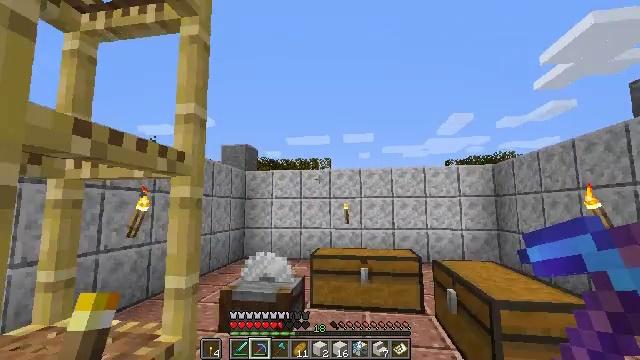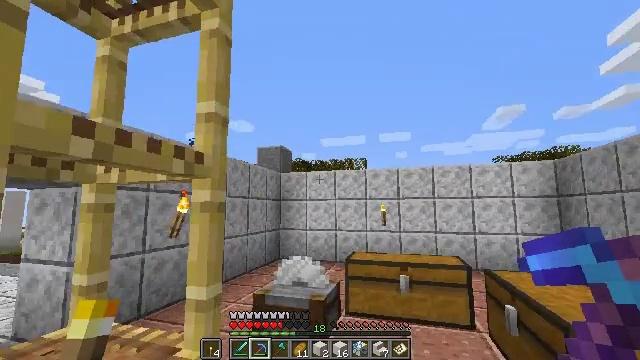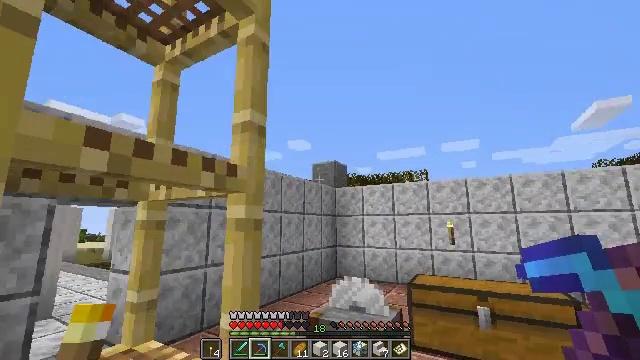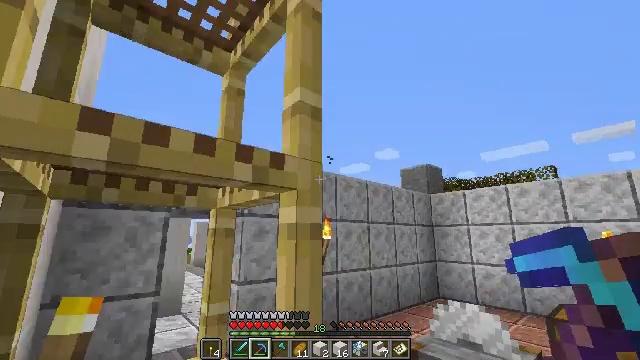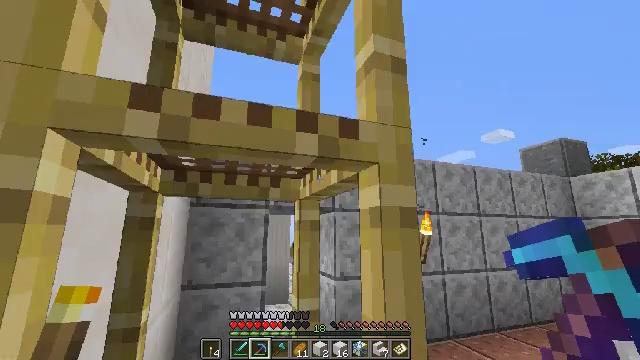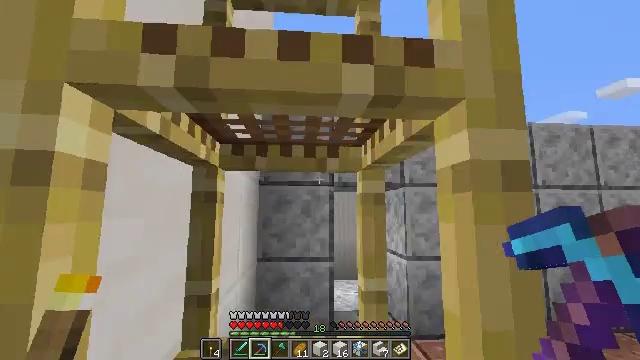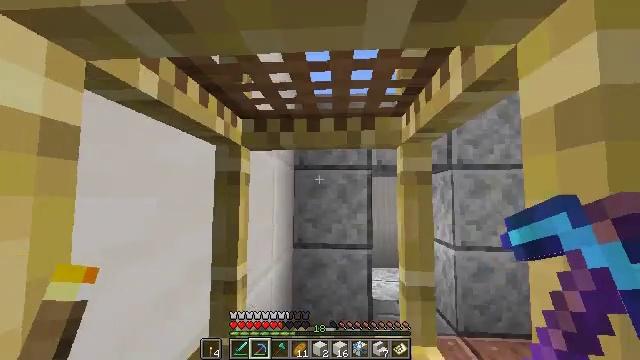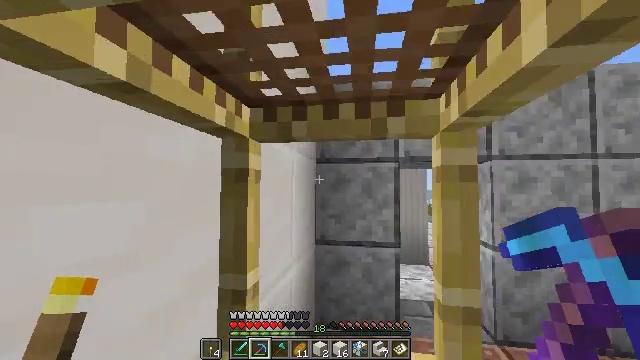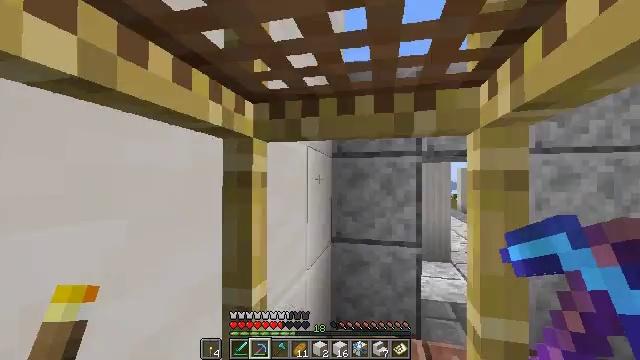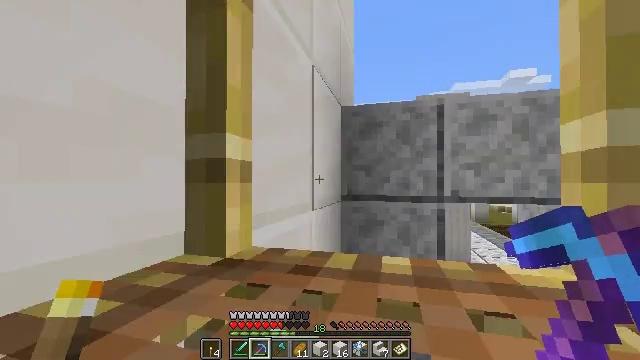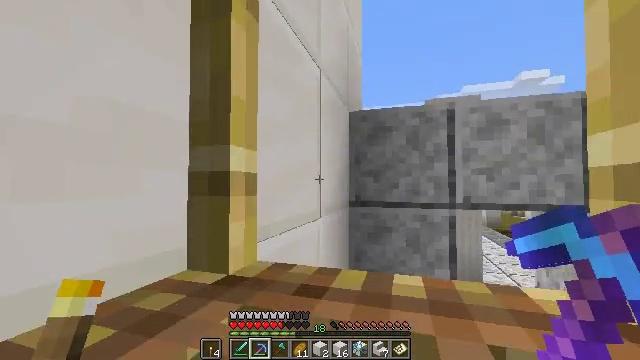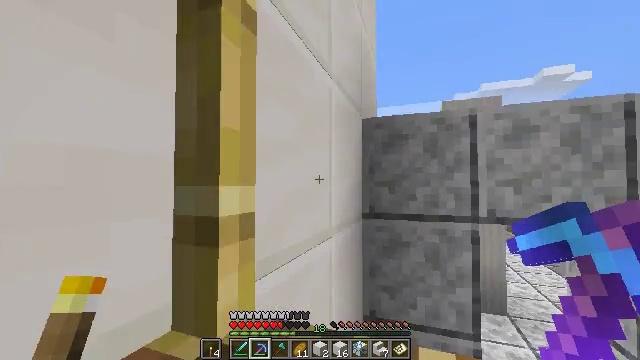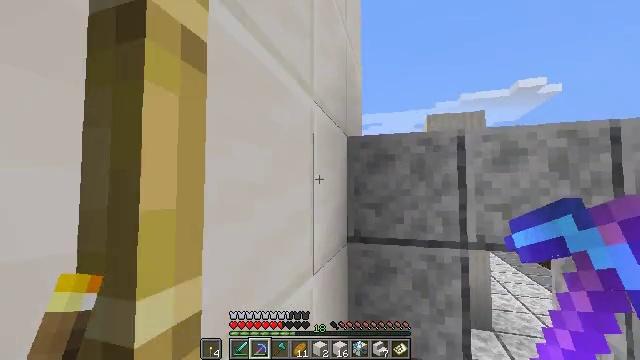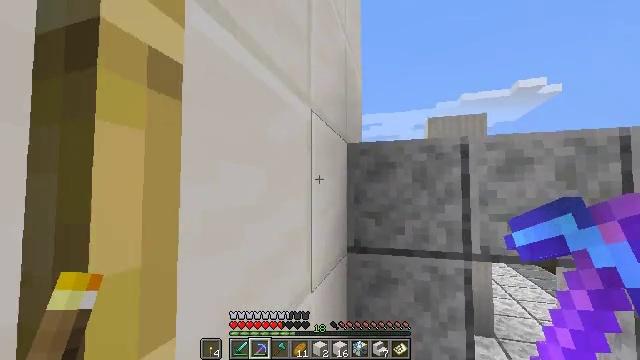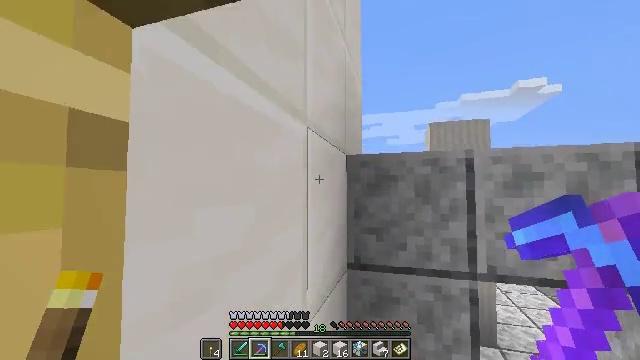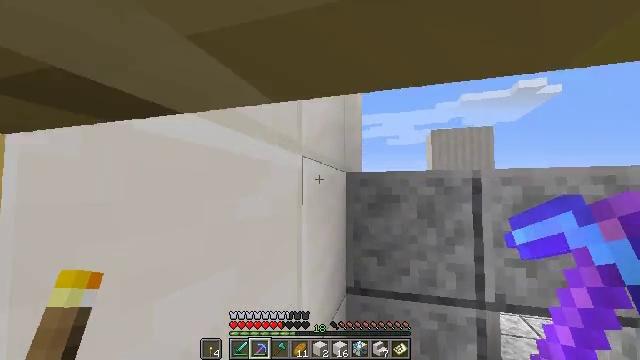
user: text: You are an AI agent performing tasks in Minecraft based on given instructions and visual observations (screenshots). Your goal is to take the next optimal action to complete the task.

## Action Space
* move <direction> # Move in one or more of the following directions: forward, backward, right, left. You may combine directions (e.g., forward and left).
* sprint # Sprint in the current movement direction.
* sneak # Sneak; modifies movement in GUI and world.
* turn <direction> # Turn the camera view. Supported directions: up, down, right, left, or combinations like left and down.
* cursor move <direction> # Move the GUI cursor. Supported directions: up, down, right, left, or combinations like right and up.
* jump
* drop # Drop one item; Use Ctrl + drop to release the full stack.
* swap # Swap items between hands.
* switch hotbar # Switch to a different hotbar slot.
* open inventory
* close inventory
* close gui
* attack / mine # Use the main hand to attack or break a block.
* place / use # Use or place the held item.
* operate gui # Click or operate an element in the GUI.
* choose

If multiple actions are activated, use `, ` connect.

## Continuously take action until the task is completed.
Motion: motion action
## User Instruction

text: Collect quartz blocks from the structure.
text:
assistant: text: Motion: move forward, turn left
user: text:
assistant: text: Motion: move forward, turn left and up
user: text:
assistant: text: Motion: move forward, turn left and up
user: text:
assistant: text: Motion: move forward, turn left
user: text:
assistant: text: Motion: move forward, turn left and down
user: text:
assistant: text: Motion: move forward, turn left and down
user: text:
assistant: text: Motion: move forward, turn left and down
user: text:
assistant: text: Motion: move forward, turn left and down, jump
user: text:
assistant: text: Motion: move forward, turn left, jump
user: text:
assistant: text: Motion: turn left, jump
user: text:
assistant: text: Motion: turn left, jump
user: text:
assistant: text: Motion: turn right and up, jump
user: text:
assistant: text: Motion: jump
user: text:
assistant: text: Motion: jump
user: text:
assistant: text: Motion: jump
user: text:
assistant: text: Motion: jump
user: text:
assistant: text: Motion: jump
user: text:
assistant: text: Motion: turn left and down, jump
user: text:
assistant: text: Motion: turn left, jump
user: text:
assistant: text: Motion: turn left, jump
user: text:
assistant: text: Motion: turn left, jump
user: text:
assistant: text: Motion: turn left and down, jump
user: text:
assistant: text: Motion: turn left and down, jump
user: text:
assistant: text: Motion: turn left and down, jump
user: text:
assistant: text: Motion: turn left and down, jump
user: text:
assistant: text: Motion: turn left, jump
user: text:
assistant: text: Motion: jump
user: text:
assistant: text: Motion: jump
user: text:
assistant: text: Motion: turn right, jump
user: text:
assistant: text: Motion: turn right, jump